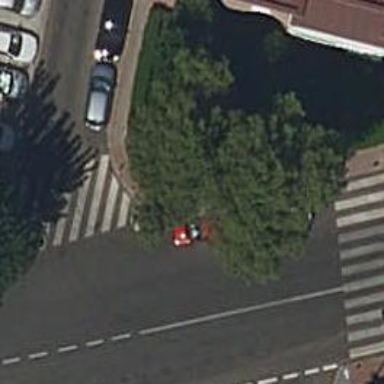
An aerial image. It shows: Bollard.